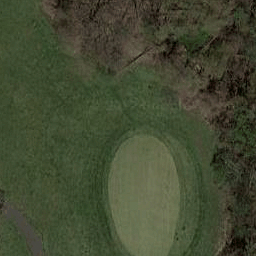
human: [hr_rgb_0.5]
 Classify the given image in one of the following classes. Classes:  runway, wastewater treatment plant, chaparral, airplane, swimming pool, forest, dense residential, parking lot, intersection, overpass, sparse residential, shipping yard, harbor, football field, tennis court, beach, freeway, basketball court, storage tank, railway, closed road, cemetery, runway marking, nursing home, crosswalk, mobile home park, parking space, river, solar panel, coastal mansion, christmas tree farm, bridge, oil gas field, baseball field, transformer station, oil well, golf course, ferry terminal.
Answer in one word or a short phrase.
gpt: golf course